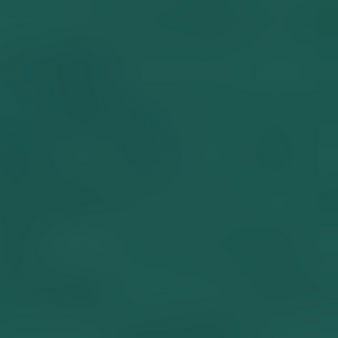
Label: other